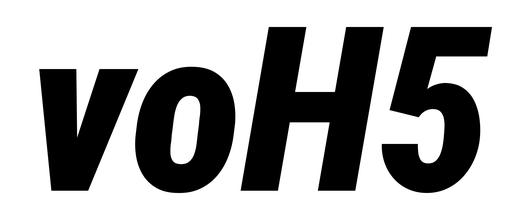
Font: Roboto-Italic_Condensed_Black_Italic